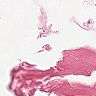
Metastatic tissue present: no